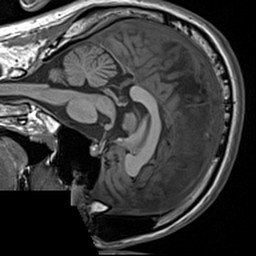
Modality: T1w
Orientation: sagittal
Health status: healthy
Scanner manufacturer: siemens
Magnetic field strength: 3 T
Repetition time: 1.9 s
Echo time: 0.00227 s